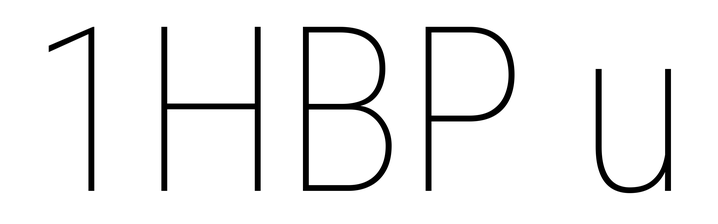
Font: Roboto_Condensed_Thin